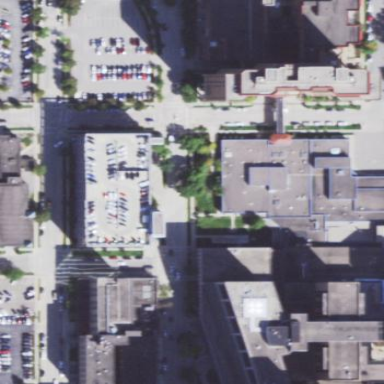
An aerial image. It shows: Hospital building.